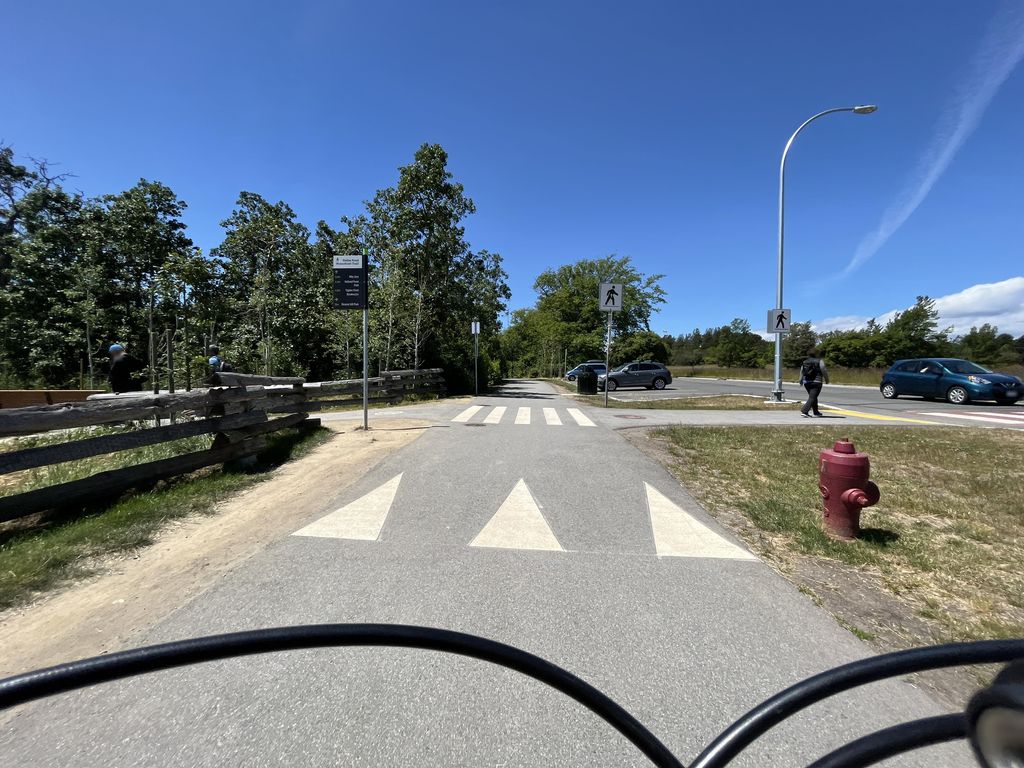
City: victoria